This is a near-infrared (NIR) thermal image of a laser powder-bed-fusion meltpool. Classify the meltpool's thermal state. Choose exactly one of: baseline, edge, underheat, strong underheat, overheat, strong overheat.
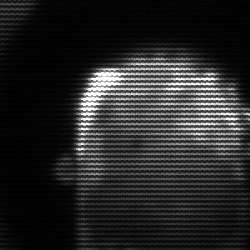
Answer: baseline